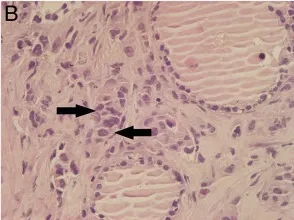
Cytological and histological aspects of the nodule. (B) Thyroid core biopsy (hematoxilin and eosin, magnitude 400 X): thyroid tissue infiltrated by poorly differentiated adenocarcinoma (arrows).
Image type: pathology (h&e)